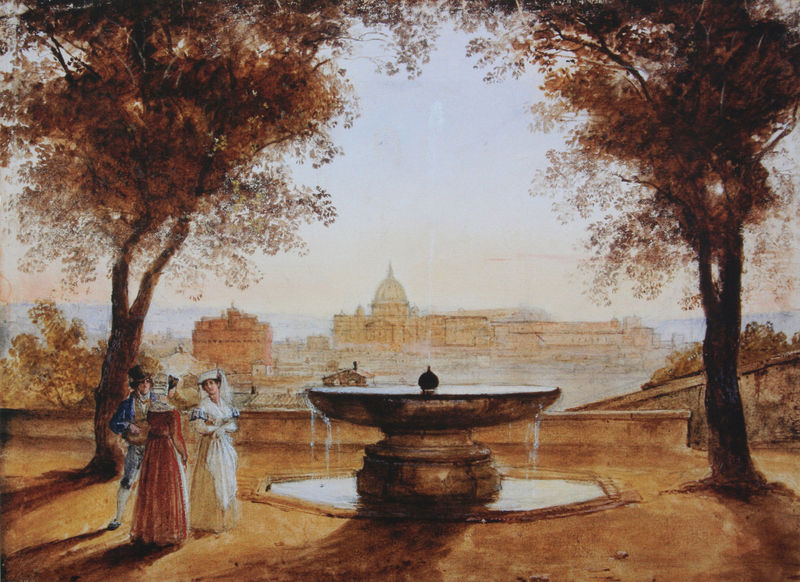
Titel: Blick auf Rom vom Pincio aus
Künstler: Franz Ludwig Catel
Standort: Bremen
Institution: Kunsthalle, Kupferstichkabinett
Schlagwörter: berg, blau, blätter, dunkel, himmel, laub, mann, schatten, umhang, vogel, wasser, weiß, aquarell, bäume, fluss, frauen, gelb, landschaft, menschen, ocker, stadt, äste, braun, damen, frankreich, frau, grau, hell, hut, hüte, kleid, kleider, licht, paris, zeichnung, anlage, blick, gebäude, haus, park, rot, schleier, schloss, weg, gespräch, haube, zylinder, architektur, kleidung, schale, spitze, taube, herr, instrument, ast, ferne, horizont, häuser, zweige, brüstung, büsche, gewässer, kirche, sonne, wege, boden, reich, tücher, gewänder, paar, blatt, gitarre, musik, rokoko, tal, anhöhe, brunnen, turm, garten, schalen, springbrunnen, aussicht, spanien, taille, terrasse, ansicht, italien, vedute, schuhe, schürzen, berge, mauer, dunst, herbst, besucher, kuppel, stämme, treppe, spielen, symmetrie, strümpfe, palast, spaziergang, uniform, koloriert, hauben, rom, villa, violine, biedermeier, spatz, zentral, vatikan, kniebundhose, laute, fließen, spalier, gemölde, brunne, tropfen, achteck, bauten, lied, kapitol, basilika, abstieg, petersdom, prag, st. peter, baume, lustwandeln, plätschern, freunde, spielmann, stad, bäumen, abgang, engelsburg, borghese, acheckig, umgarnen, 19.jahrhundert, bäume platz kleider, tracht italien, monte pincio